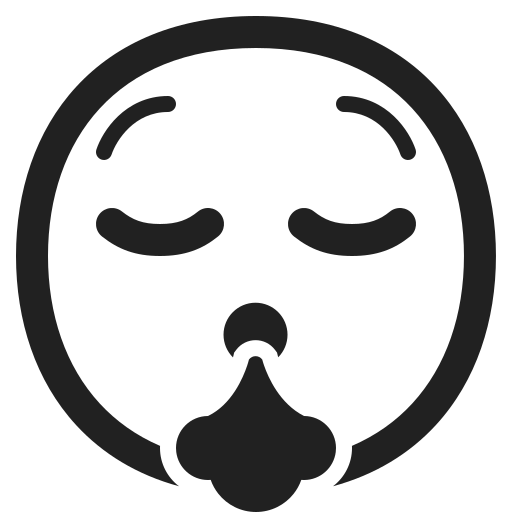
face exhaling high contrast